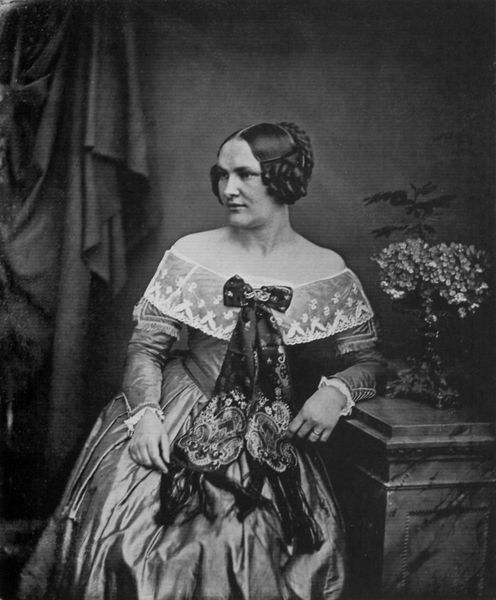
Titel: Anna Henriette Stelzner, zweite Ehefrau Stelzners
Künstler: Deutscher Photograph
Schlagwörter: gemälde, hand, schatten, weiß, sitzen, ausschnitt, blume, blumen, frau, frisur, grau, hintergrund, kleid, licht, marmor, mund, nase, profil, schwarz, stirn, säule, tisch, zeichnung, blick, dame, tuch, mode, muster, schleife, wand, arm, arme, augen, falten, gesicht, kragen, mensch, samt, sockel, spitze, ärmel, bild, bildnis, hals, hände, portrait, porträt, vorhang, haare, reich, spitzen, person, dekollete, dekolletee, kinn, potrait, scheitel, schultern, seide, vase, adelige, schärpe, lächeln, dutt, kommode, schrank, zöpfe, lehnen, wohnung, zopf, ernst, glanz, atelier, glänzend, interior, hochsteckfrisur, rüschen, ellenbogen, dreiviertelprofil, ring, blumenstrauss, satin, strauß, foto, fotografie, photographie, arrangement, drapiert, schwarzweiss, stand, kunst, photo, komode, halbprofil, hubi, geflochten, abstützen, scheife, aufnahme, lady, dekolte, studio, fotografei, dreiviertelportrait, hönde, leia, schwariweiß, frau porträt, interiör, 1850, 19.jahrhundert, prortrait, photo#, geflochtene haare, verlobt, baumvorhang, auge mund, schwartzweiß